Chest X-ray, PA view. Patient: 51 years old, sex F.
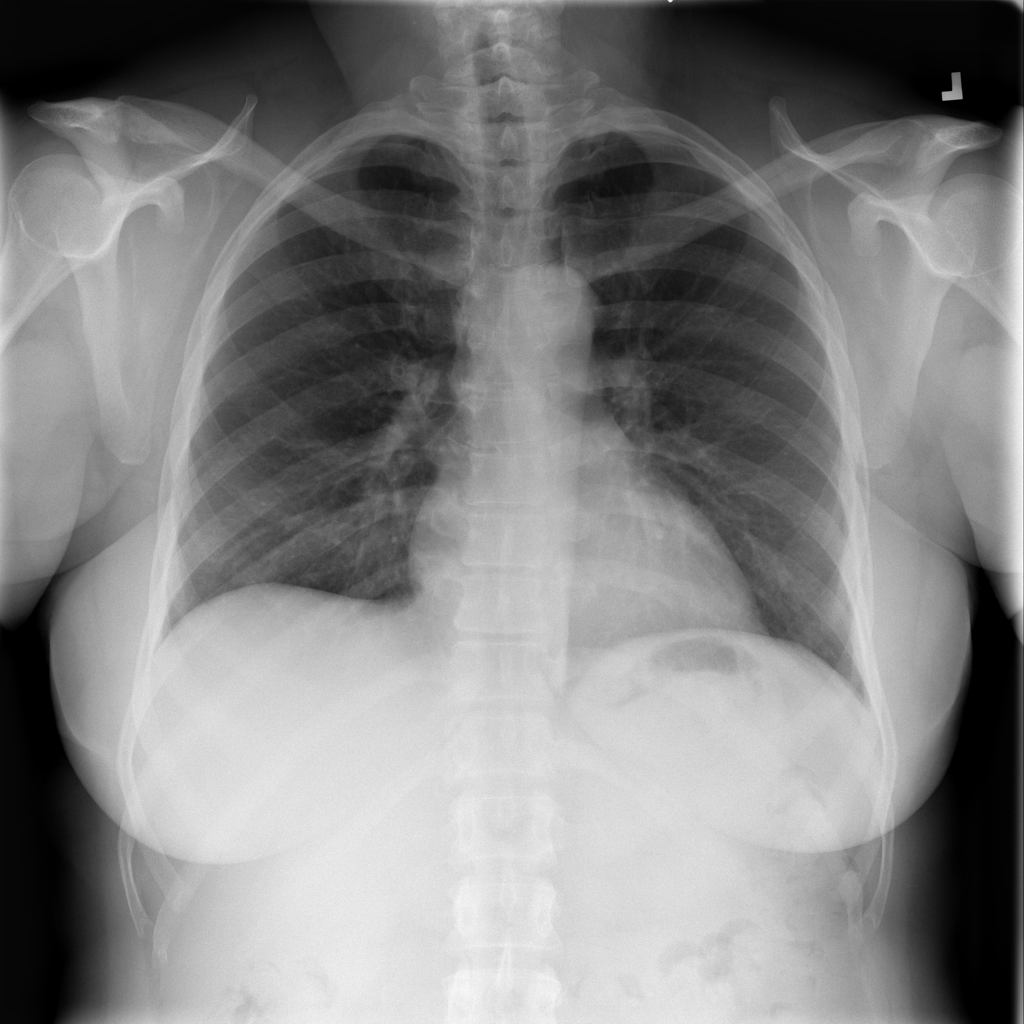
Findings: No Finding